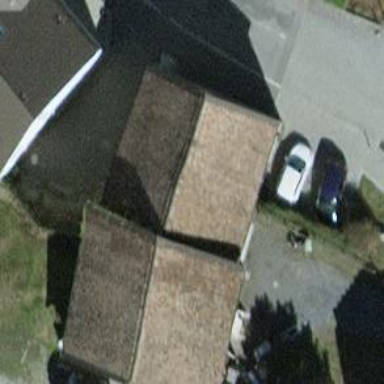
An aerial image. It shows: Detached building.